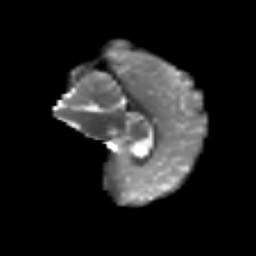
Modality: T2w
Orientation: sagittal
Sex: male
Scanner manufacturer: siemens
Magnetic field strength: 3 T
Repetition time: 5 s
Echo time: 0.071 s